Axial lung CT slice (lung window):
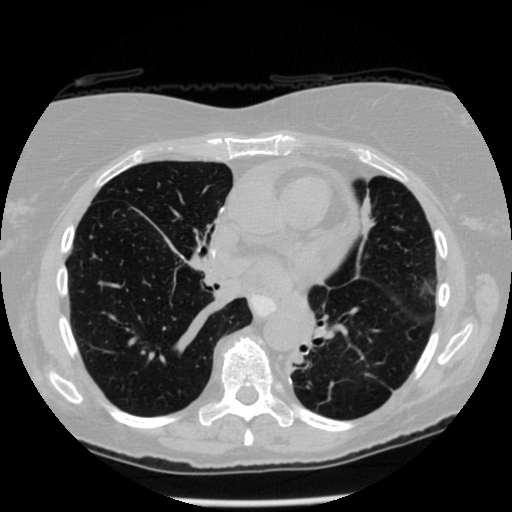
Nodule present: no